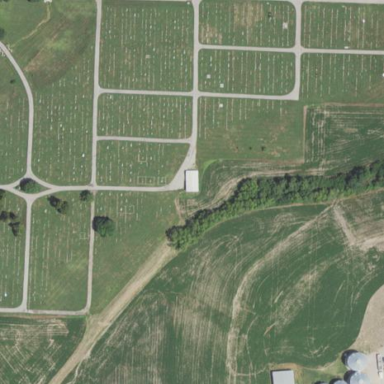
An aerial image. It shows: Cemetery.